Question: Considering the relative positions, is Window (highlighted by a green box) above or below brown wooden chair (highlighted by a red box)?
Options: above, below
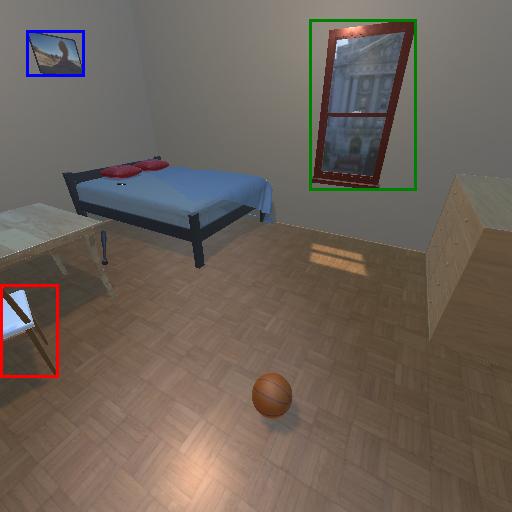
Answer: above